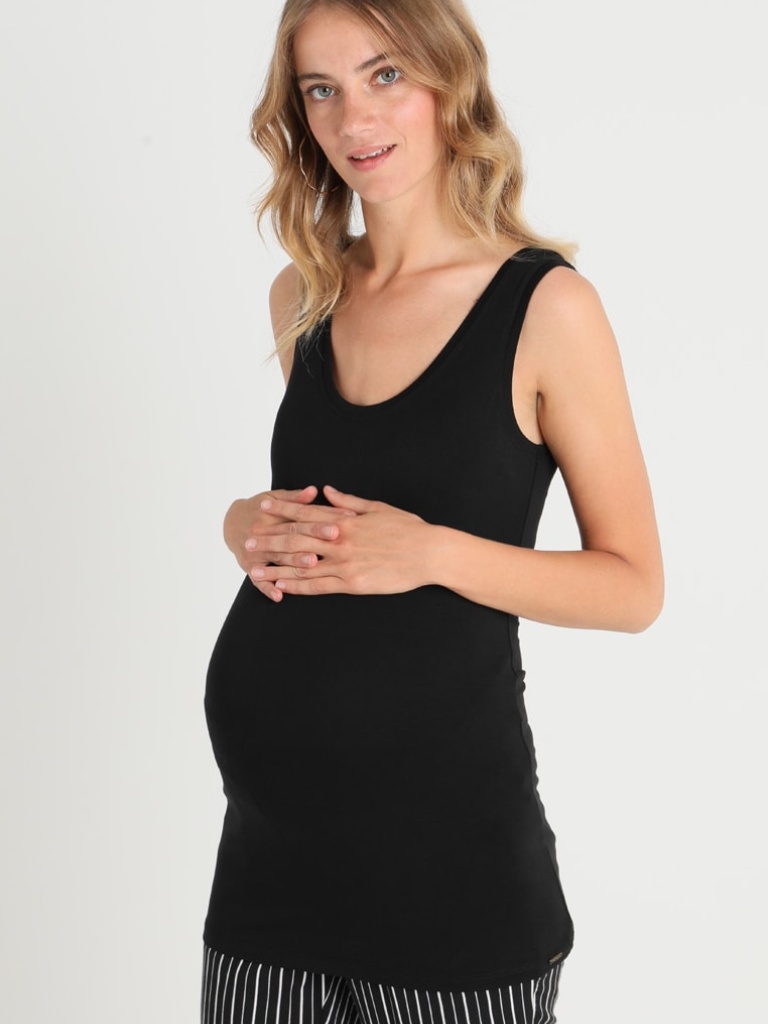
cotton tight sleeveless knee length Untucked scoop tank